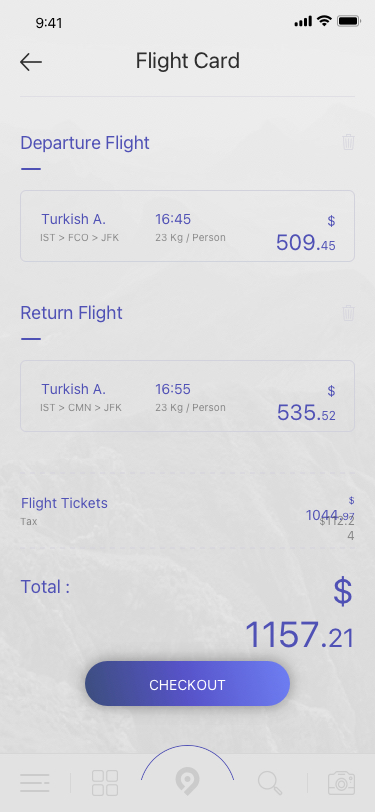
Text in this UI design:
CHECKOUT
Flight Card
Departure Flight
Turkish A.
IST > FCO > JFK
16:45
23 Kg / Person
$ 509.45
Return Flight
Turkish A.
IST > CMN > JFK
16:55
23 Kg / Person
$ 535.52
$ 1044.97
$112.24
Flight Tickets
Tax
$ 1157.21
Total :